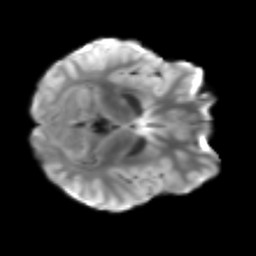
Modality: T2w
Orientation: axial
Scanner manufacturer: siemens
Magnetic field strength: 3 T
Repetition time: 3.6 s
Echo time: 0.092 s